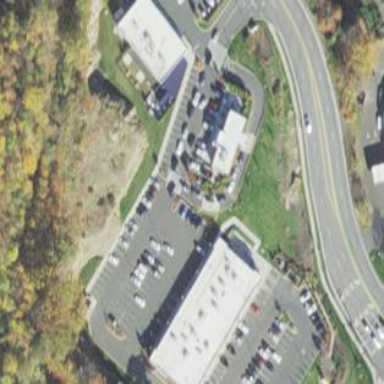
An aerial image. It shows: Retail building.